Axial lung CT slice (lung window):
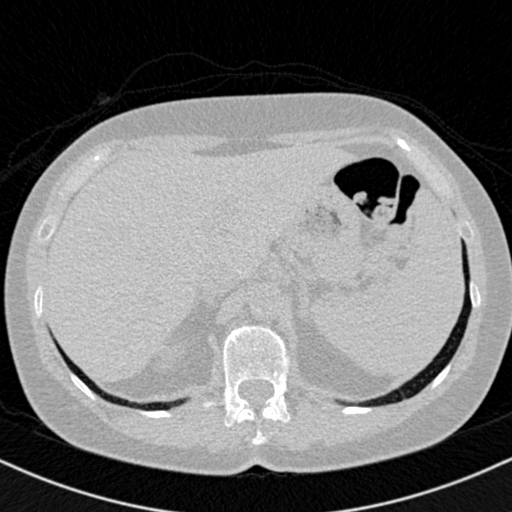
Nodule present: no